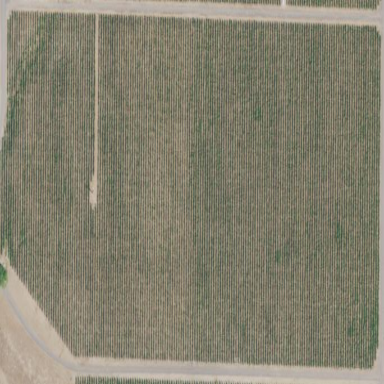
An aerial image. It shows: Vineyard where grapes are grown.